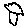
Label: tree